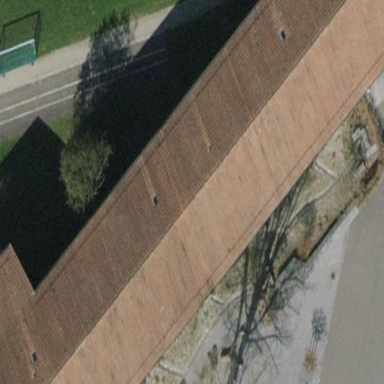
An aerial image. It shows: School building.